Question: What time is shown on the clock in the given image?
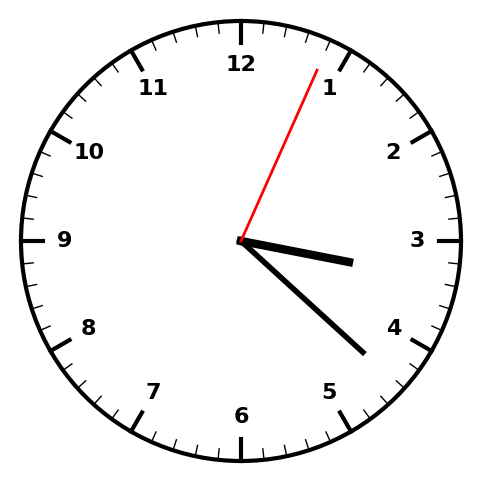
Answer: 03:22:04